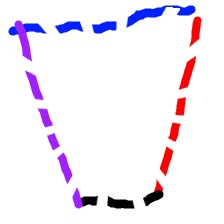
Shape: trapezoid